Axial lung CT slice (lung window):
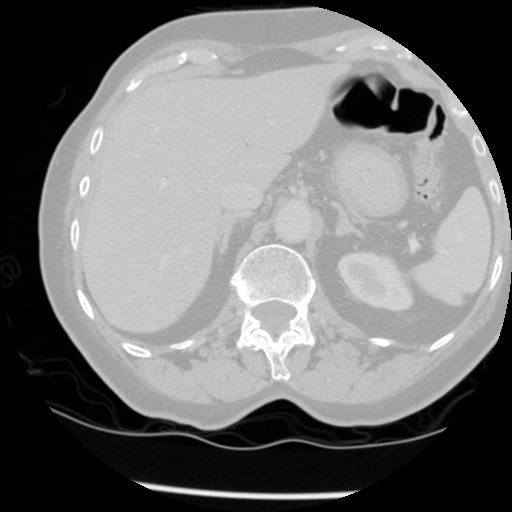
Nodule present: no